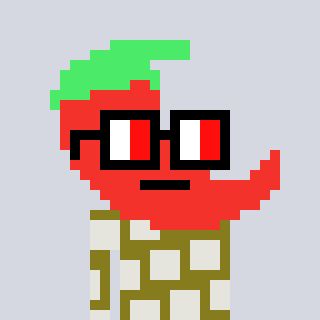
a pixel art character with square glasses with black frames and red eyes, a chilli-shaped head and a gunk-colored body on a cool background